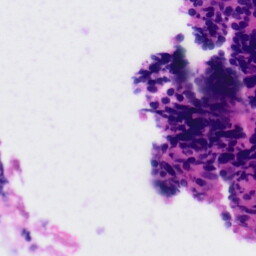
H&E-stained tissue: Tonsil